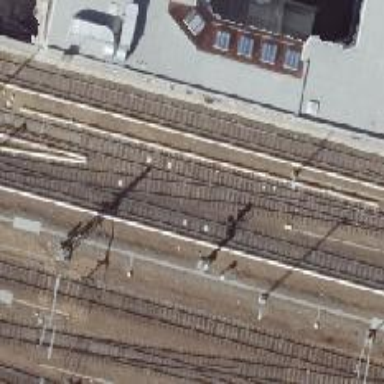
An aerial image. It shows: Railway signal.